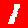
Digit: 1